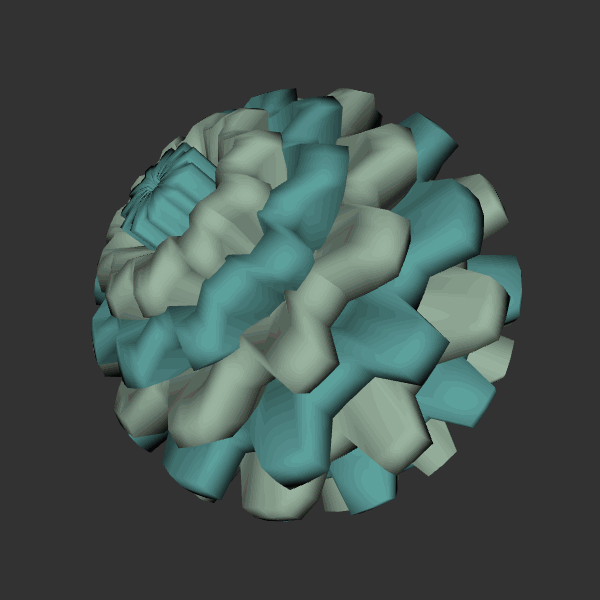
Background: dark